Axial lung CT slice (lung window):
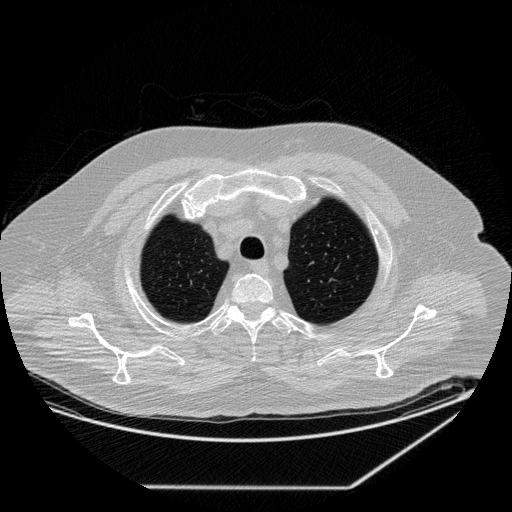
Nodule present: no